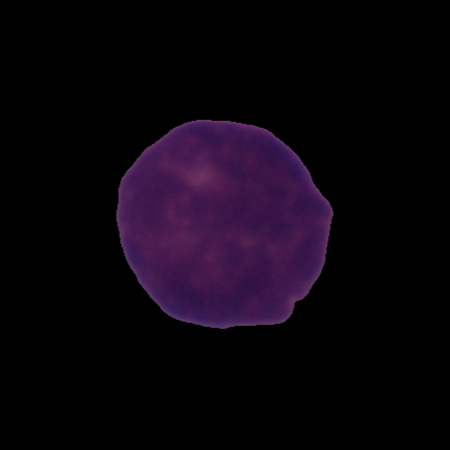
Label: cancer